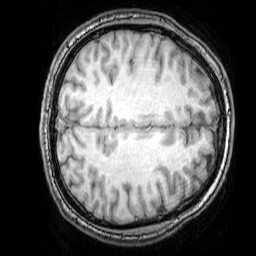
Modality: T1w
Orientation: axial
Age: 24
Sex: male
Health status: healthy
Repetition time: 0.081 s
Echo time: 0.037 s